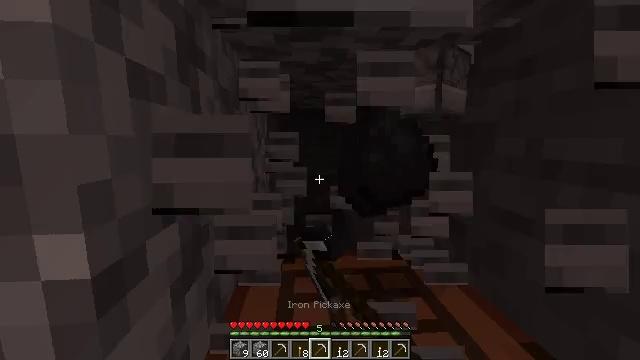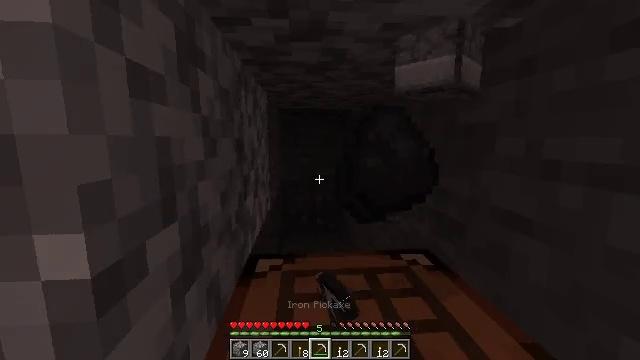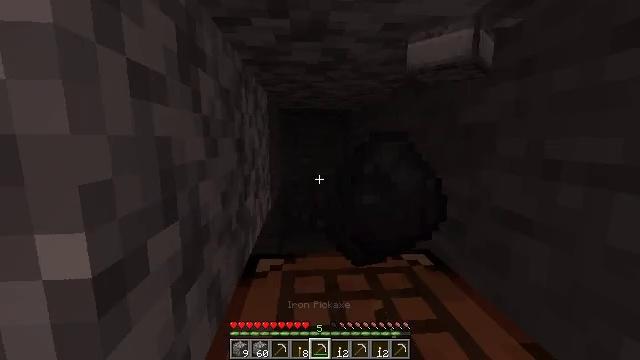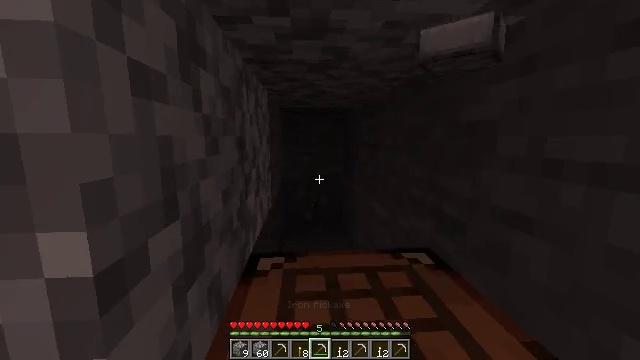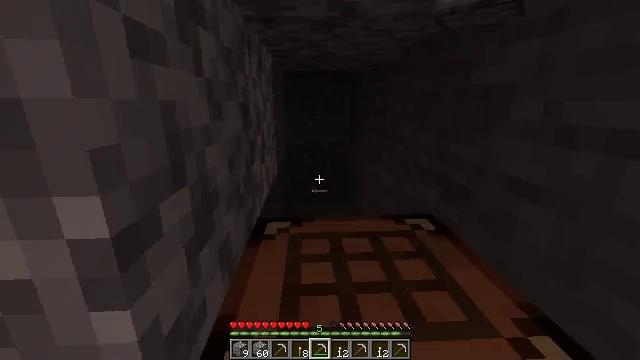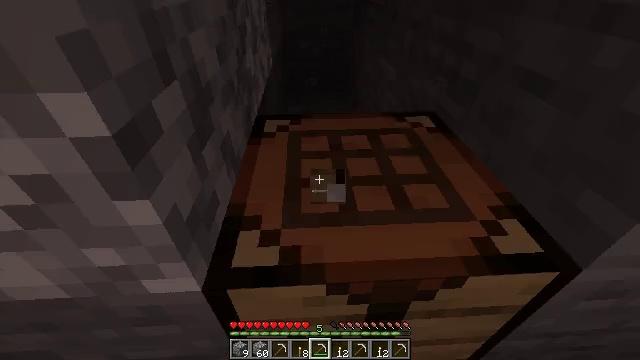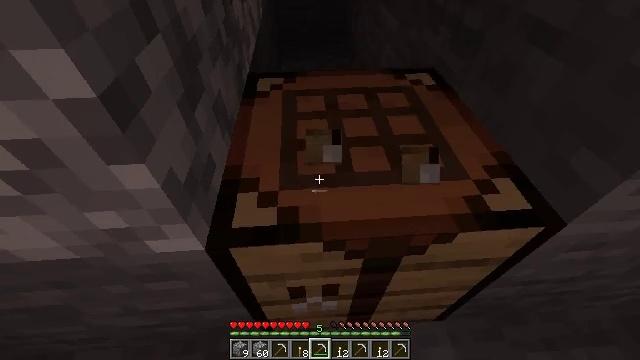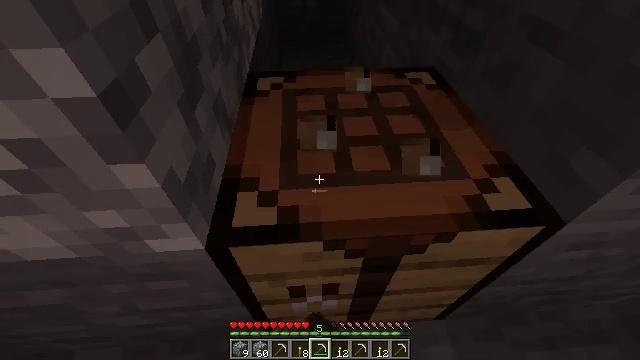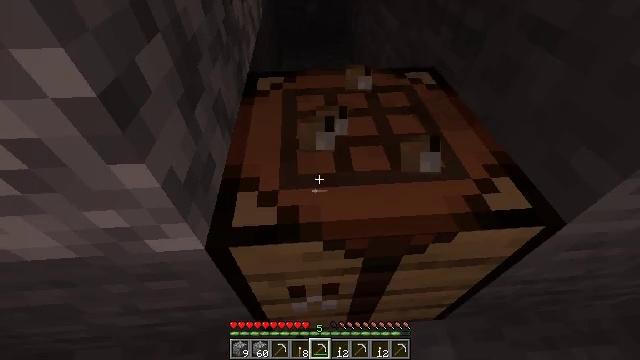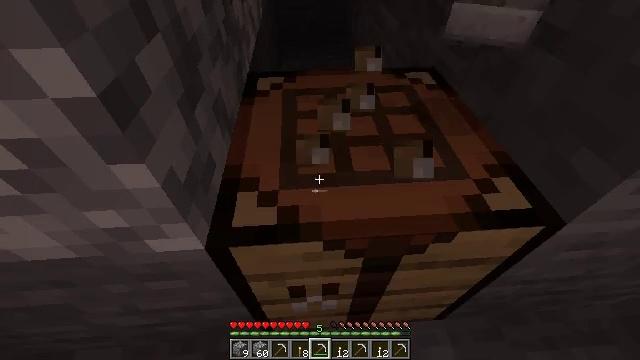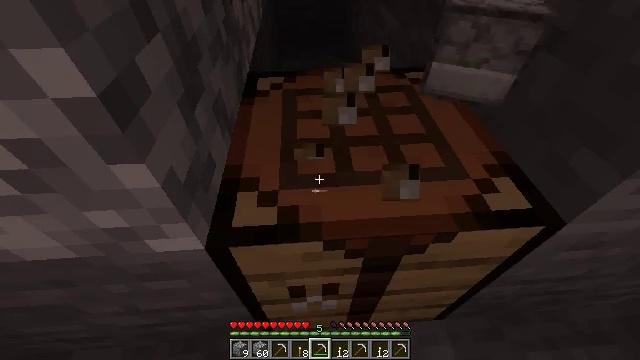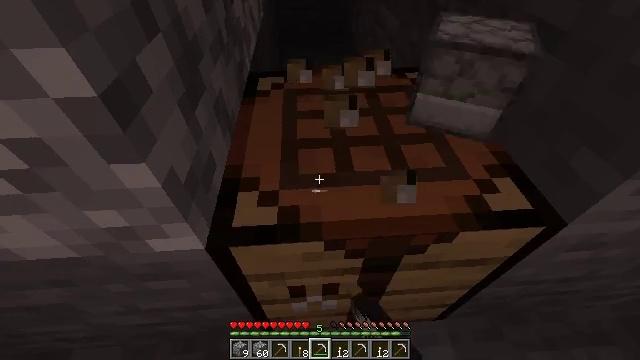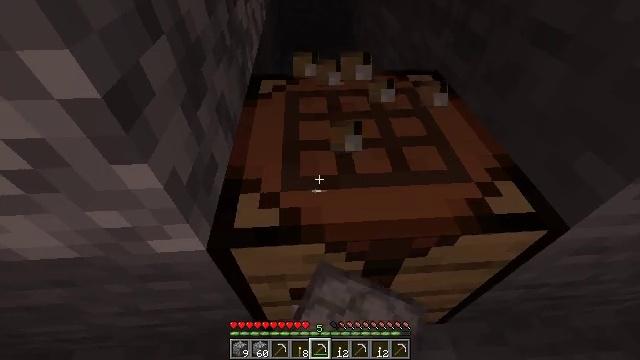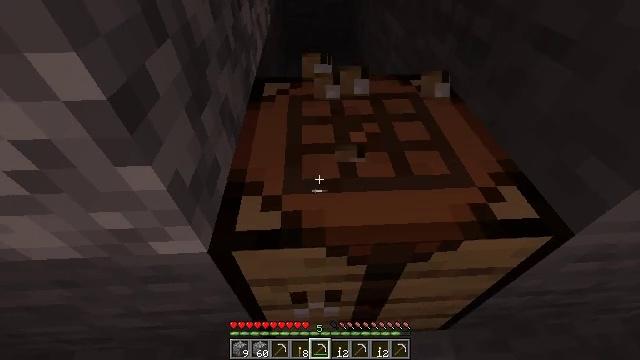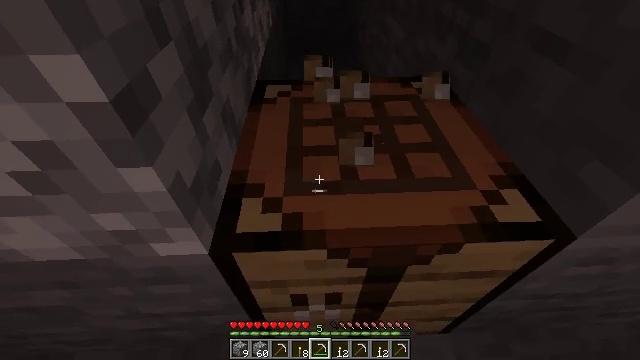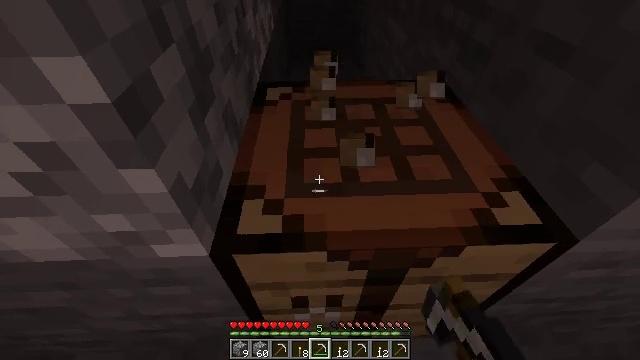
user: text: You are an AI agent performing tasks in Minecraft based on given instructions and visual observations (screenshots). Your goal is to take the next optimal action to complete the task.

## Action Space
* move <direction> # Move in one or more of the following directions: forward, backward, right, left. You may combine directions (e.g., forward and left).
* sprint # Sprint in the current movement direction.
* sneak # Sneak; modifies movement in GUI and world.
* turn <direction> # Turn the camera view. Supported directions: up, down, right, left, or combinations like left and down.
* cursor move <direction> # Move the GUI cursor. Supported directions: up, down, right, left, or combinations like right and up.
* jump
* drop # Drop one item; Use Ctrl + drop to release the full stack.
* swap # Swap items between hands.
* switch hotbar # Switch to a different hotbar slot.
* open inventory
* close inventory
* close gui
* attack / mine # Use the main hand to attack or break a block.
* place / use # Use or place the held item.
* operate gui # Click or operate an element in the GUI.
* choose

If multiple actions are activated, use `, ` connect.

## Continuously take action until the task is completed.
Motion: motion action
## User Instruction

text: Put back the crafting table.
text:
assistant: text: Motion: attack / mine
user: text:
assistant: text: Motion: attack / mine
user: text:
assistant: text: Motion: attack / mine
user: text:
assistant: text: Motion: turn left and down, attack / mine
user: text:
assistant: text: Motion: turn down, attack / mine
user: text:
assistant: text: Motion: turn right and down, attack / mine
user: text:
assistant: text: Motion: attack / mine
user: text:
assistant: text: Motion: attack / mine
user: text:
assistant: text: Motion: attack / mine
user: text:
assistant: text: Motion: attack / mine
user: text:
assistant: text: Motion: attack / mine
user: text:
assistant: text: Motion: attack / mine
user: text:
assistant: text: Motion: attack / mine
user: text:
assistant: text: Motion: attack / mine
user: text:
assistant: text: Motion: attack / mine
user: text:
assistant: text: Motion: attack / mine
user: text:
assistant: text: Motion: attack / mine
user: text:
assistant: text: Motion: attack / mine
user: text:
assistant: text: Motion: attack / mine
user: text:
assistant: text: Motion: attack / mine
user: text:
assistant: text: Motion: attack / mine
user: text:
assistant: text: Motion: attack / mine
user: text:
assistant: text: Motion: attack / mine
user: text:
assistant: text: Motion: attack / mine
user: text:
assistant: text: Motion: attack / mine
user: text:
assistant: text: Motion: attack / mine
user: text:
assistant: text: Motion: attack / mine
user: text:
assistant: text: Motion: attack / mine
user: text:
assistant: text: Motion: attack / mine
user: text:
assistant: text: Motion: attack / mine